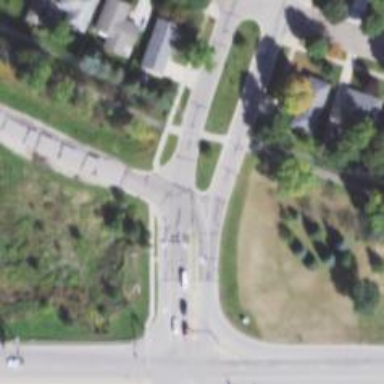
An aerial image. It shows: Marked crossing with zebra road marking.